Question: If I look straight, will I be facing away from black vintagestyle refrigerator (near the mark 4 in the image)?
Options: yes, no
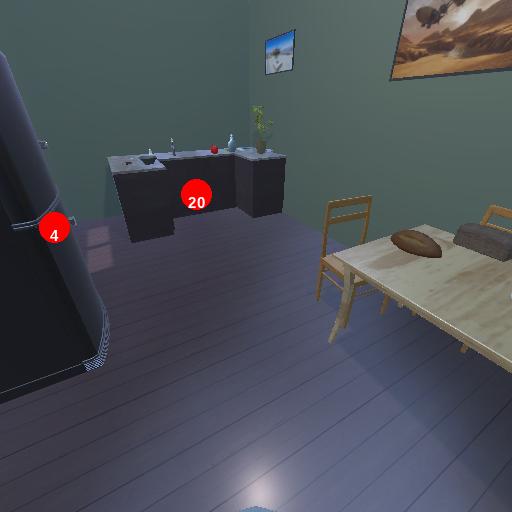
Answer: yes